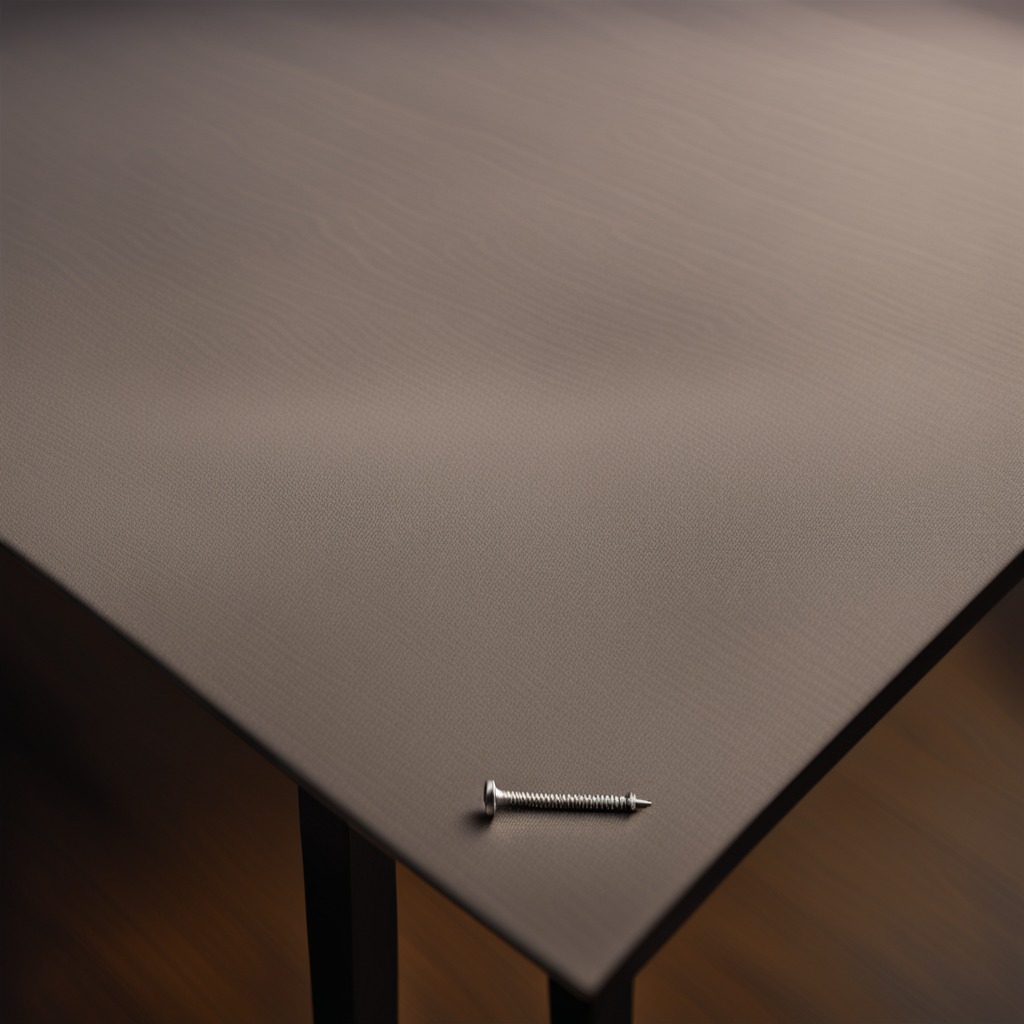
A metal screw is lying on a wooden table.